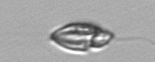
Label: Katodinium_or_Torodinium